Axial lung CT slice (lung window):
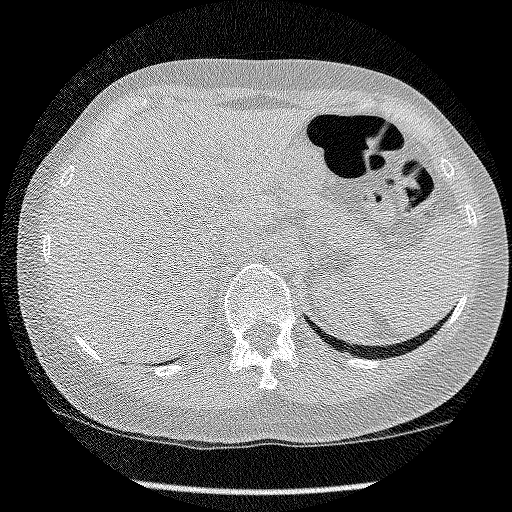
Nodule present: no